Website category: university
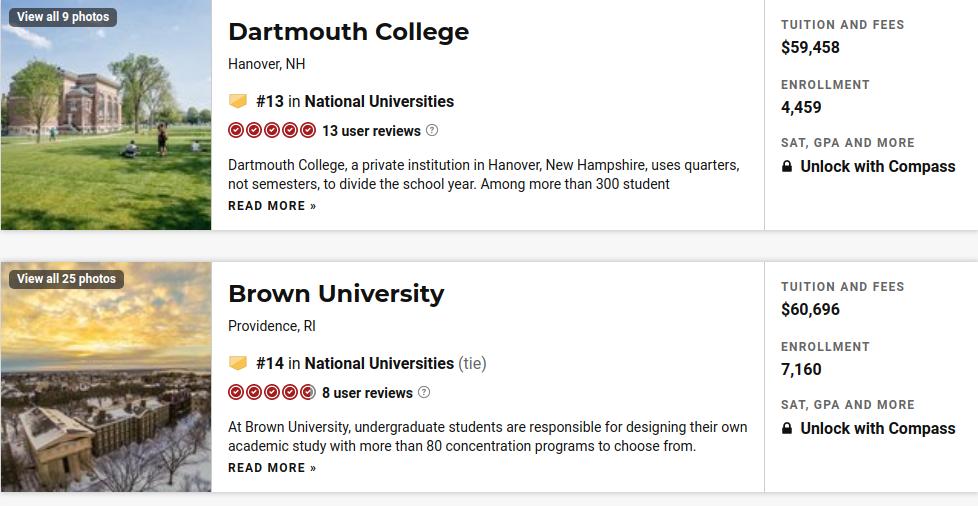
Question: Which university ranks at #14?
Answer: Brown University

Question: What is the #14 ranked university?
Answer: Brown University

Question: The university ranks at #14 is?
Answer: Brown University

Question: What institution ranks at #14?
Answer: Brown University